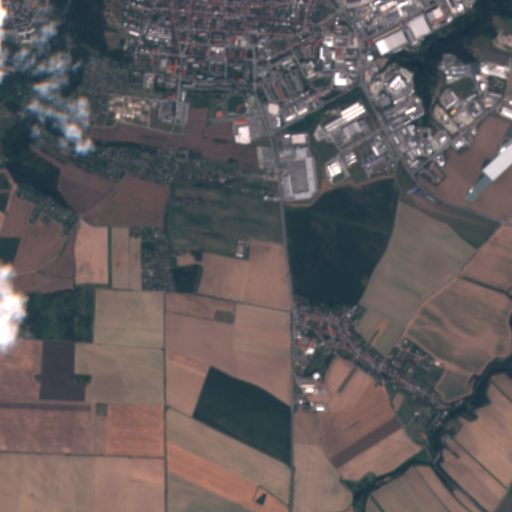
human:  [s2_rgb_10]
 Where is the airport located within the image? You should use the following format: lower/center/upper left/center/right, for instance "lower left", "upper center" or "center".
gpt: The airport is located in the center right of the image.
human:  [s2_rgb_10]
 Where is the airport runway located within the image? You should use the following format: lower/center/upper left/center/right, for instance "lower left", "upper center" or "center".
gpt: The airport runway is located in the center right of the image.
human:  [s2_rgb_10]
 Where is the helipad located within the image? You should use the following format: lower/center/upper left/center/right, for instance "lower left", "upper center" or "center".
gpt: The helipad is located in the upper right of the image.
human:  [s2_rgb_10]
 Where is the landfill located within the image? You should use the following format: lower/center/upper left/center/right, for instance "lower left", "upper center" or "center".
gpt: The landfill is located in the upper right of the image.
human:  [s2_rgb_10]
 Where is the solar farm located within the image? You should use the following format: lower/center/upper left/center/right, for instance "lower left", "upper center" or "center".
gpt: The solar farm is located in the upper right of the image.
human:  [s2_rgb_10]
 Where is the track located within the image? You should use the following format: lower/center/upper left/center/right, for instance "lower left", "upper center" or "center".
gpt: The track is located in the upper center of the image.
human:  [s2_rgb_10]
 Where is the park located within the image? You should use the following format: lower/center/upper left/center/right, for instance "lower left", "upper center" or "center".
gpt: There is no park in the image.